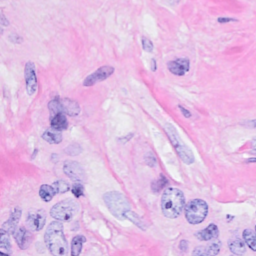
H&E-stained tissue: Breast